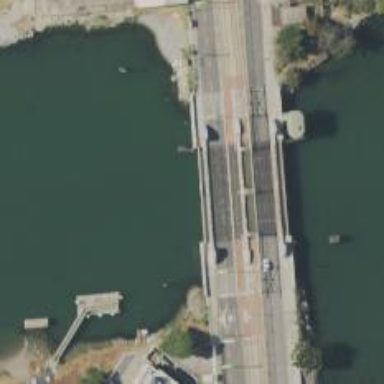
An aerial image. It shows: Bridge for light rail electrified with contact line.